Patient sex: M
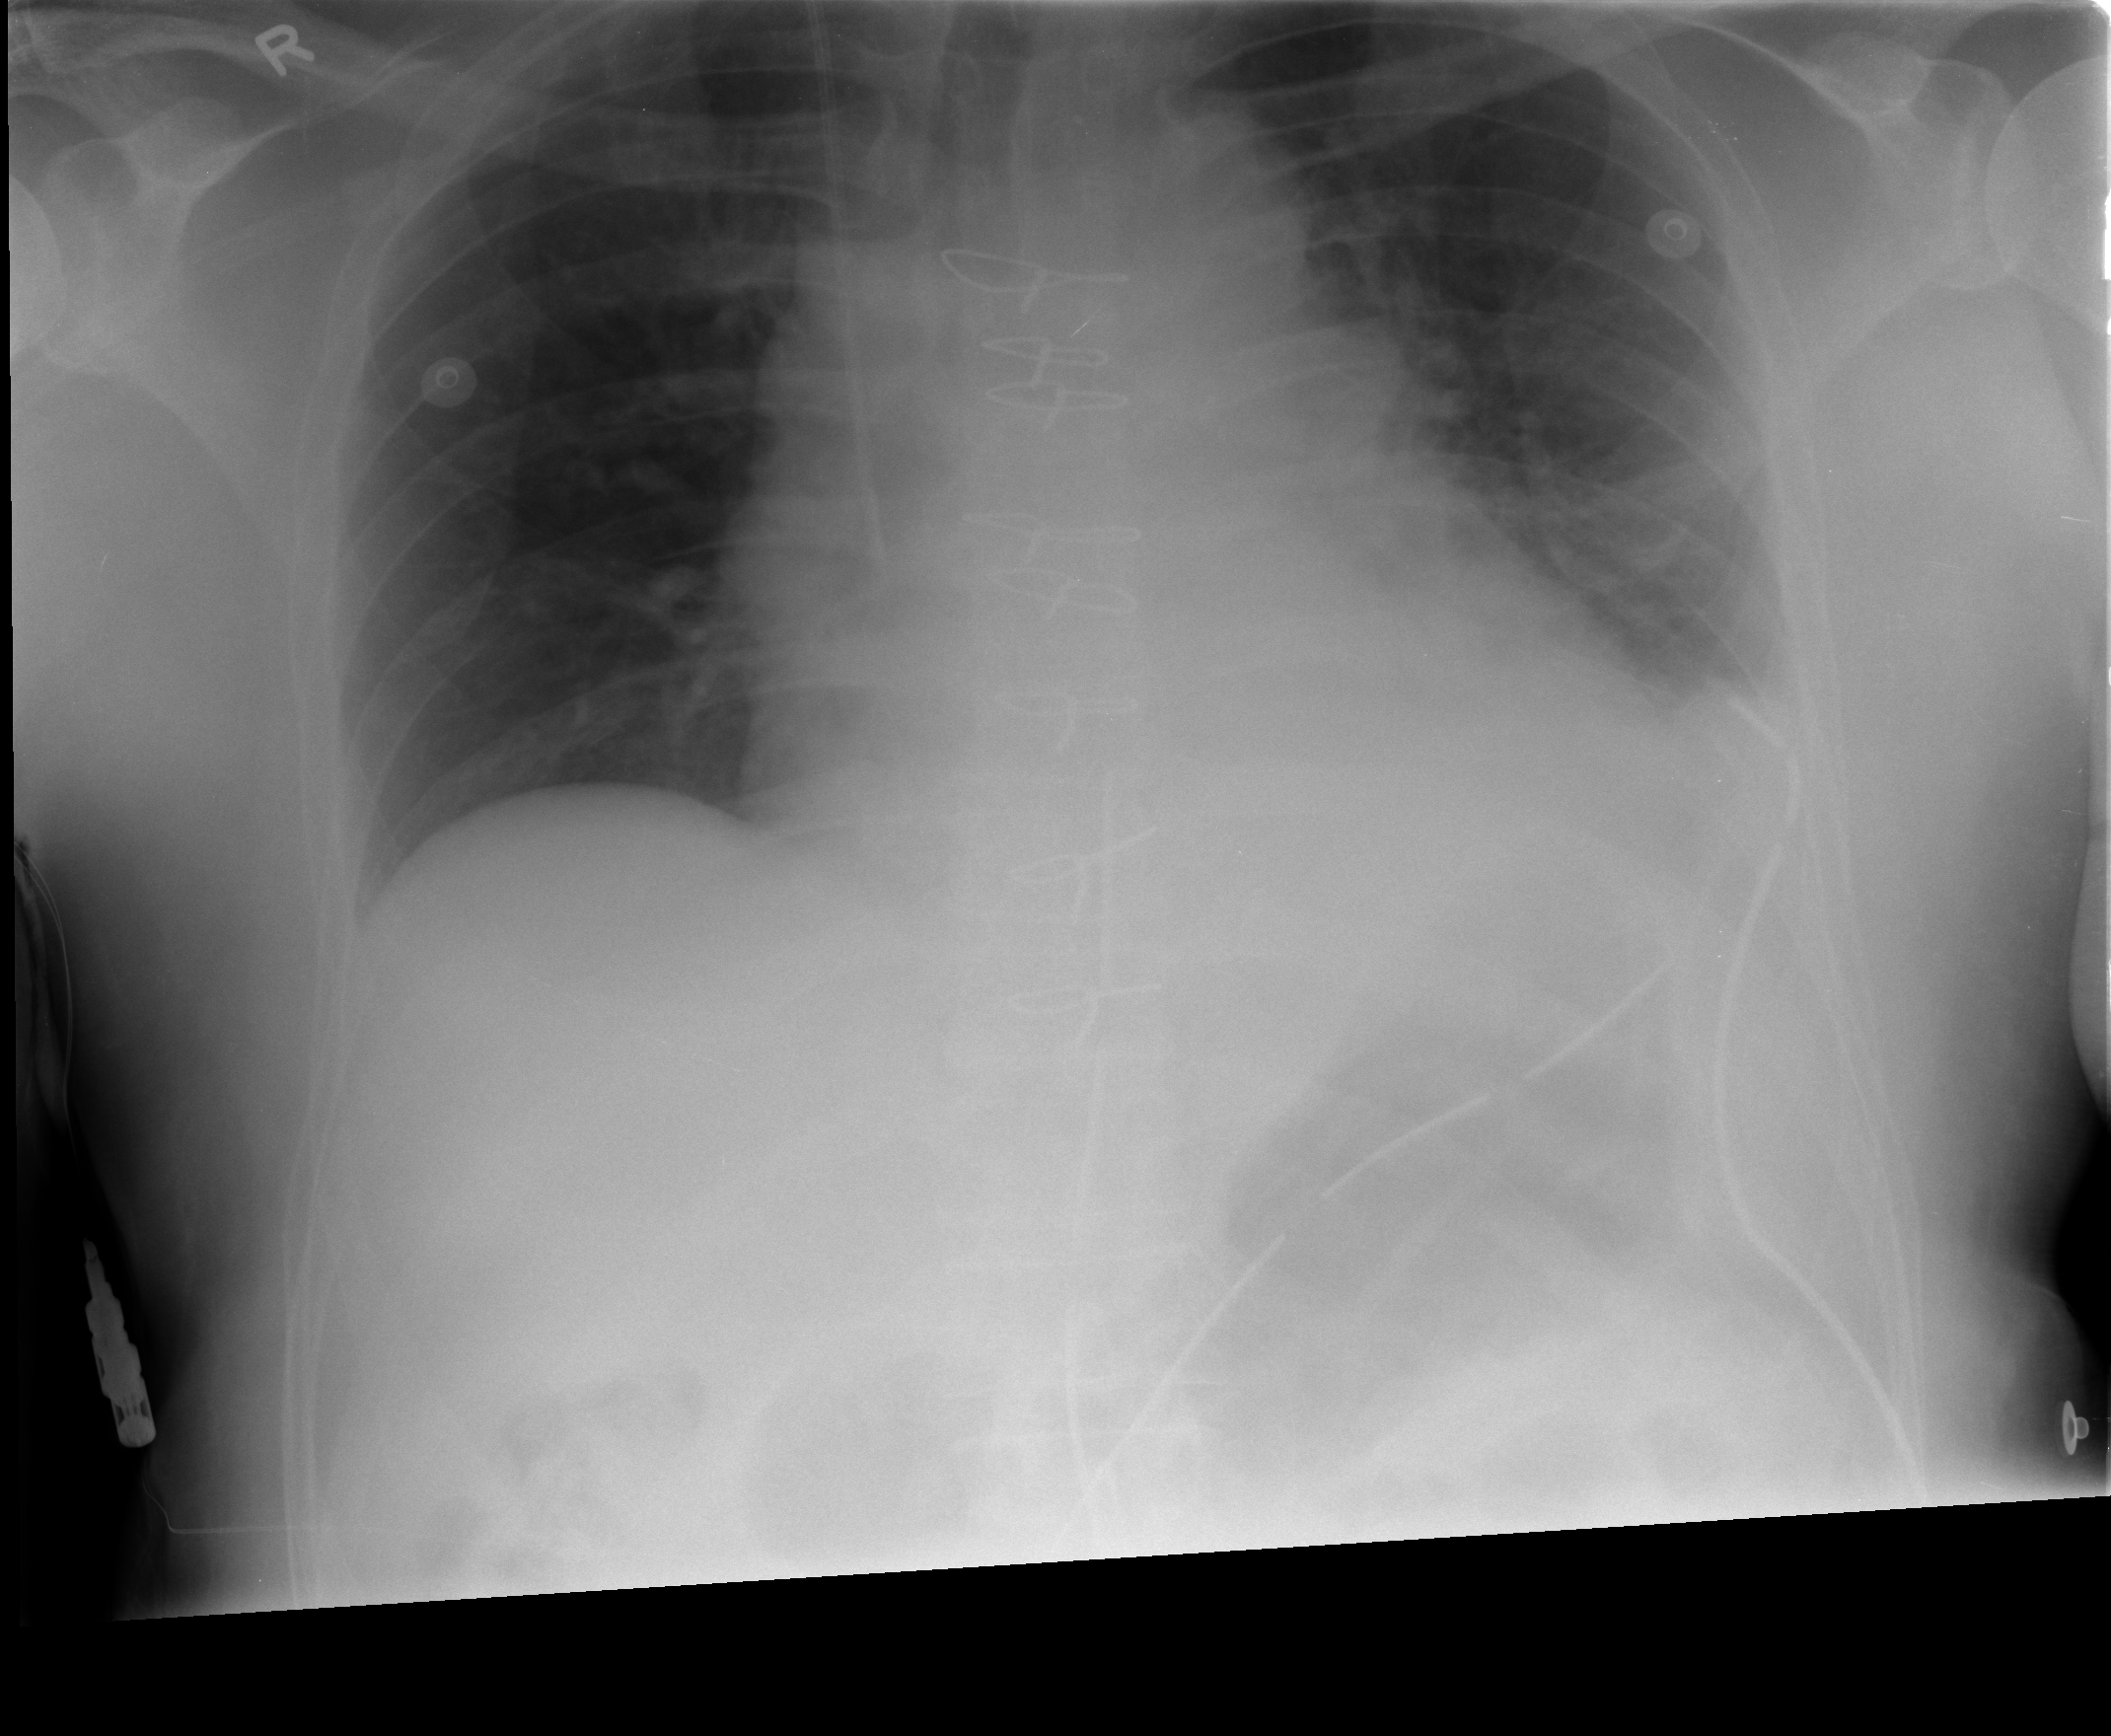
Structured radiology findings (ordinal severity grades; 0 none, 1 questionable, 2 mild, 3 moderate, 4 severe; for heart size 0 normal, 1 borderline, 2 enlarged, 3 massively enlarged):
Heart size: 2
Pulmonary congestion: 0
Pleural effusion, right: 0
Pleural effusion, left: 2
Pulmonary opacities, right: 0
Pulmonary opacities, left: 0
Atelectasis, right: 0
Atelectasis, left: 2